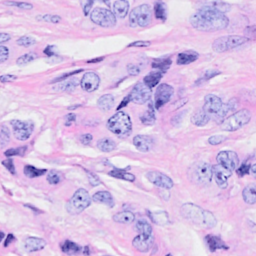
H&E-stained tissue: Breast